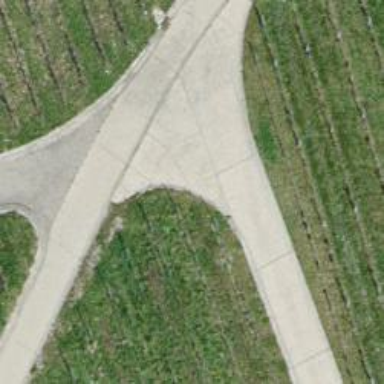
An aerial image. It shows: Well-maintained track road with grade 1 tracktype.